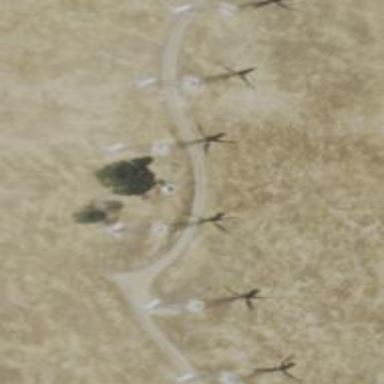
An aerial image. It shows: Wind turbine generator manufactured by Vestas.